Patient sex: M
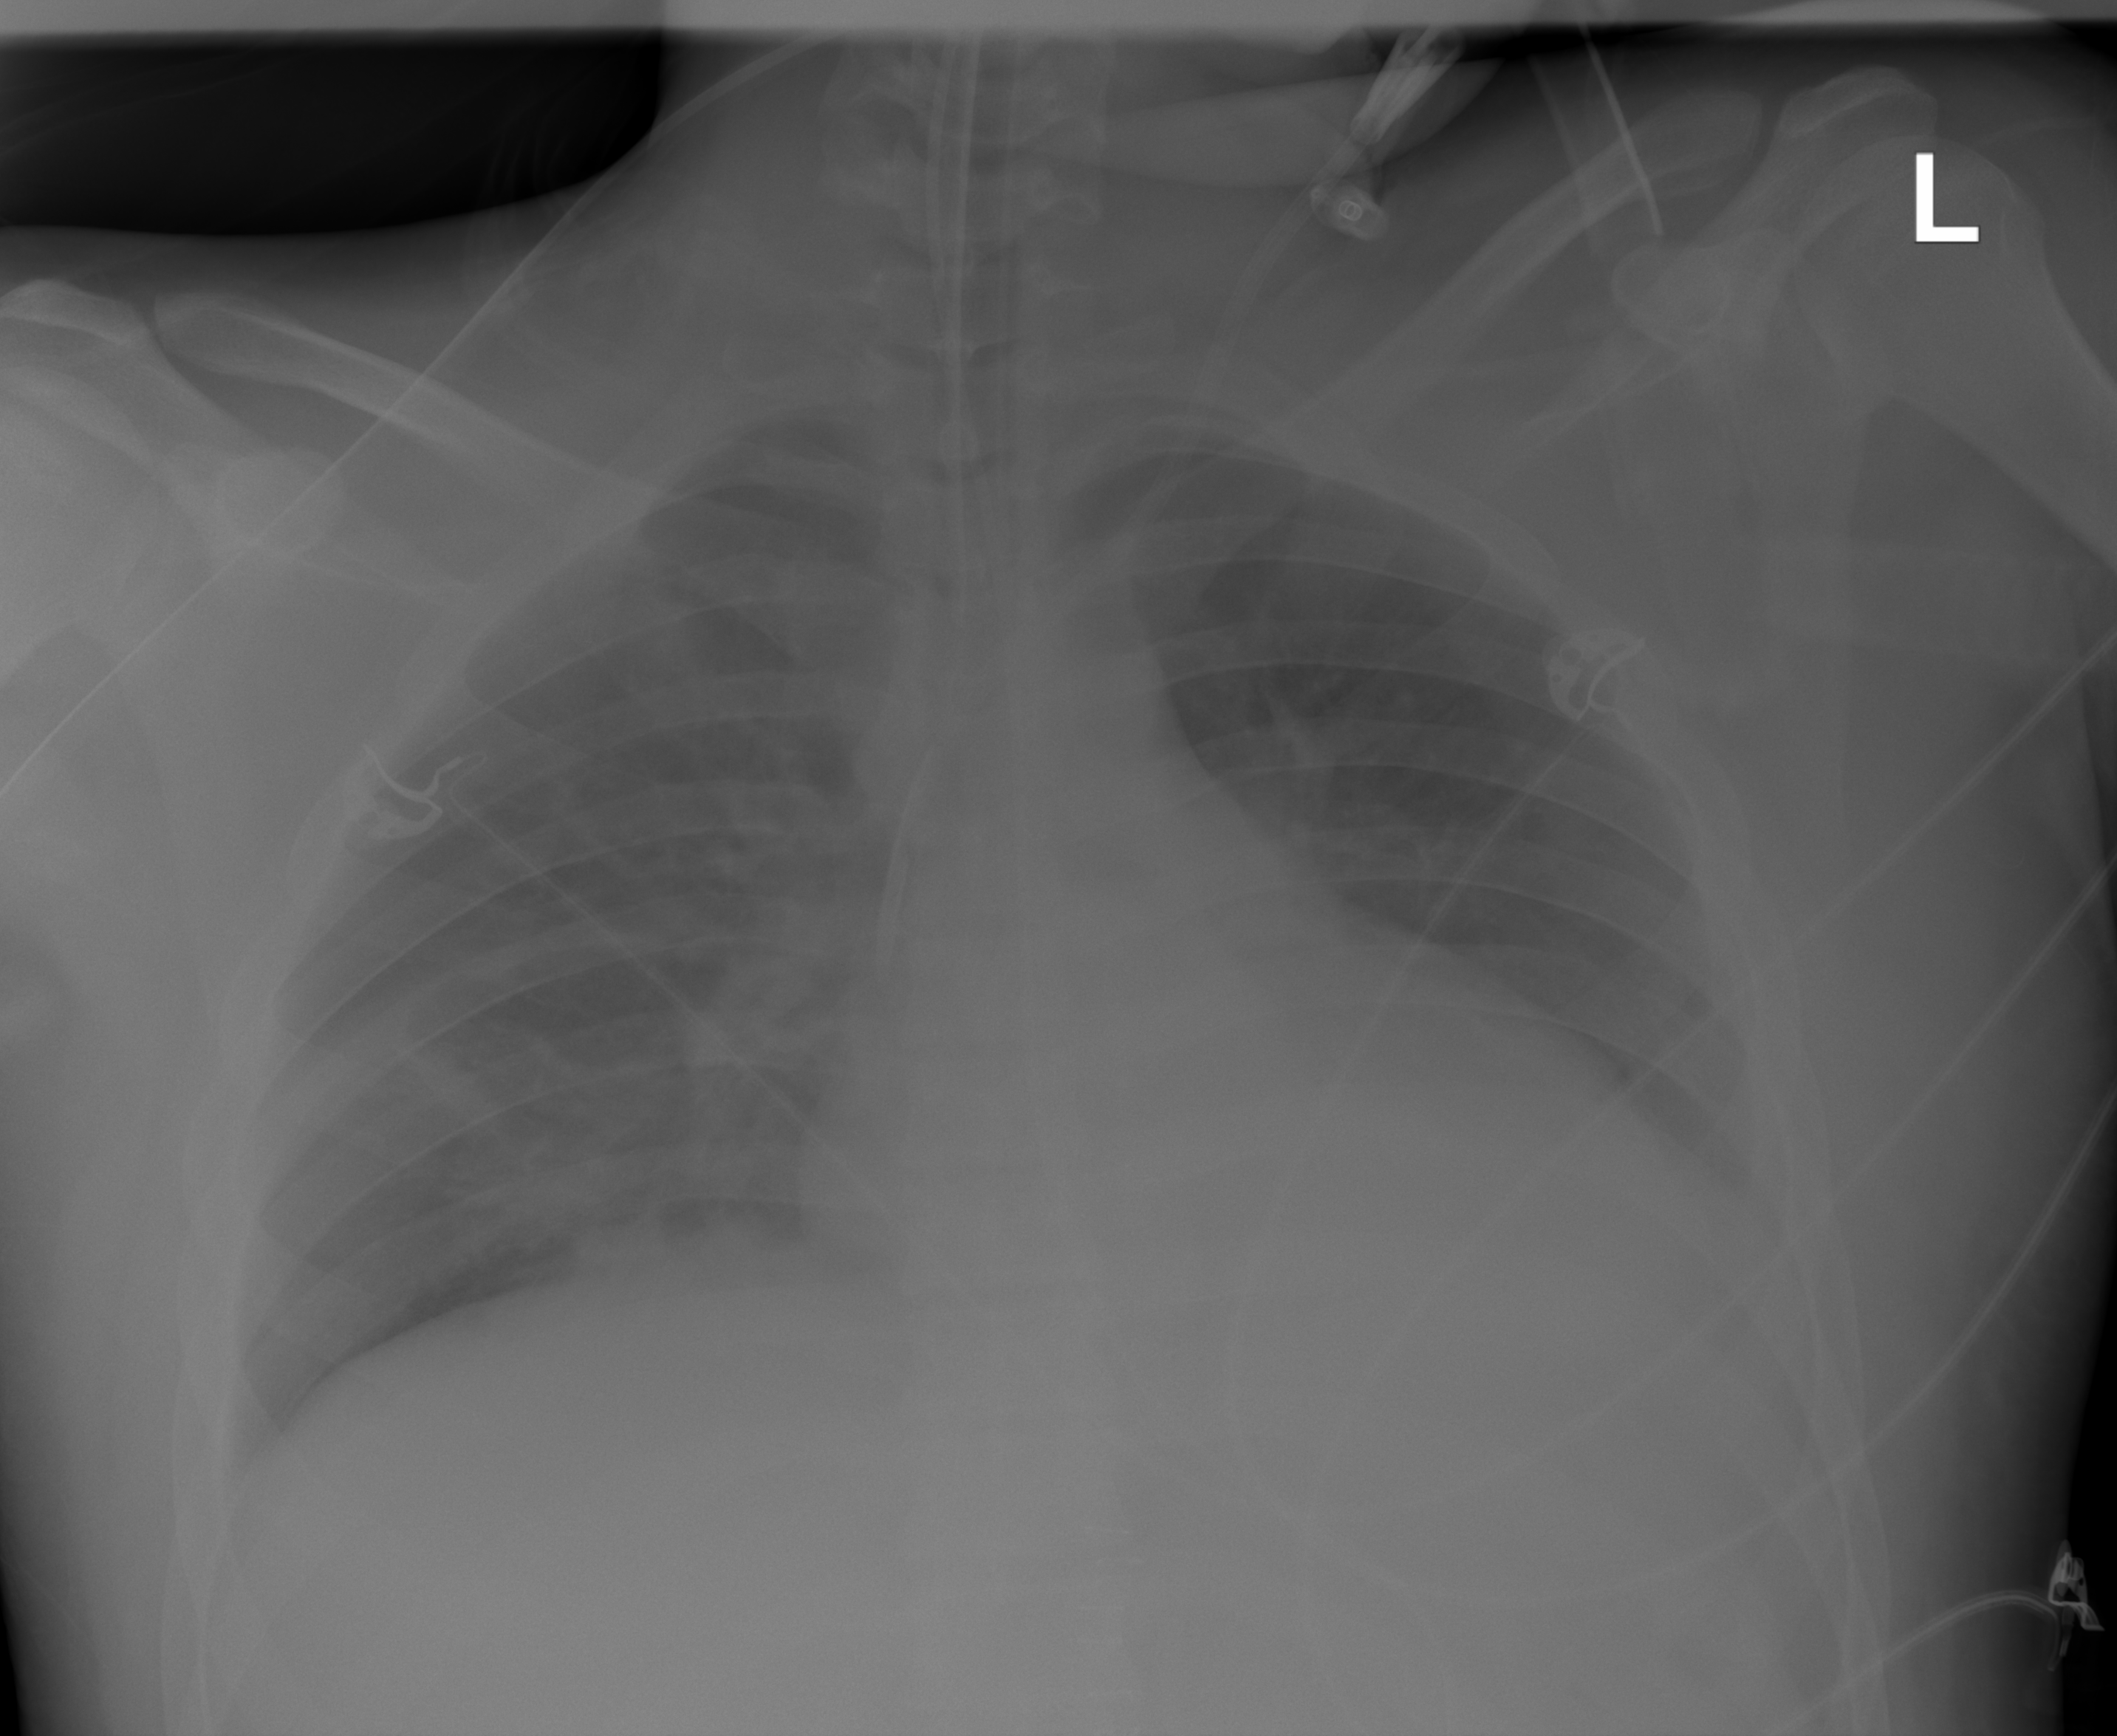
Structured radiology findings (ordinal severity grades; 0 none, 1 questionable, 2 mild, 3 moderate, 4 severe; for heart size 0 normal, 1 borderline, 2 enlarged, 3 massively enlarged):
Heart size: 1
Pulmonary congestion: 2
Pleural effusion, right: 0
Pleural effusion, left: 0
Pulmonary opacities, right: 0
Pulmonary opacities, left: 0
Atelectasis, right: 2
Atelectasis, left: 2